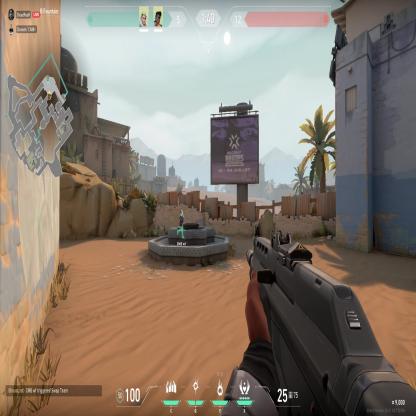
Label: teammate